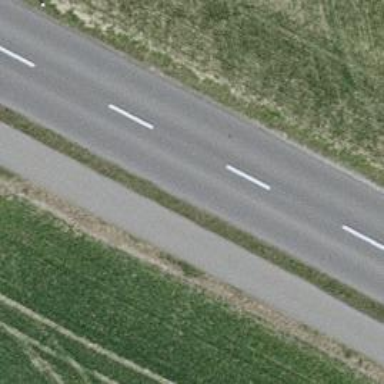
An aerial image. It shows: Cycleway.